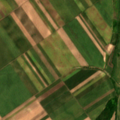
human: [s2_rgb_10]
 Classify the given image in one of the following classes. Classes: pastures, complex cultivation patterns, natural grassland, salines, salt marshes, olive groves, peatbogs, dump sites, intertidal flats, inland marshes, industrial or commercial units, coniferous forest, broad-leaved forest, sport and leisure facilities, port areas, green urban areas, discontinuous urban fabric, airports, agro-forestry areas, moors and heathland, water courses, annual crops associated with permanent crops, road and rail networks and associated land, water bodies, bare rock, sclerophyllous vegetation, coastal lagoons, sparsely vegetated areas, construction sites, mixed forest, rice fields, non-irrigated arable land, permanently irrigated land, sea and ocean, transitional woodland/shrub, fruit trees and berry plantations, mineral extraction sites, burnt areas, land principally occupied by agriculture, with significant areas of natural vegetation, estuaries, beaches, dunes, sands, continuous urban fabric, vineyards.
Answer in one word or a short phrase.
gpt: non-irrigated arable land, land principally occupied by agriculture, with significant areas of natural vegetation